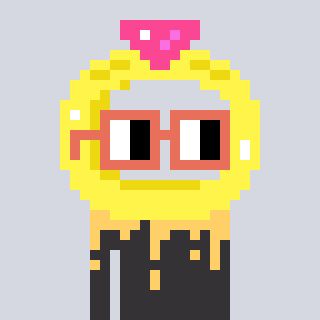
a pixel art character with square orange glasses, a ring-shaped head and a grayscale-colored body on a cool background